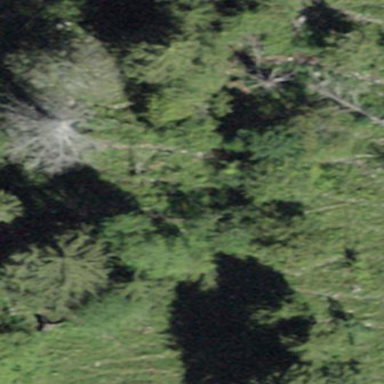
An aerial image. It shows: Forest area.